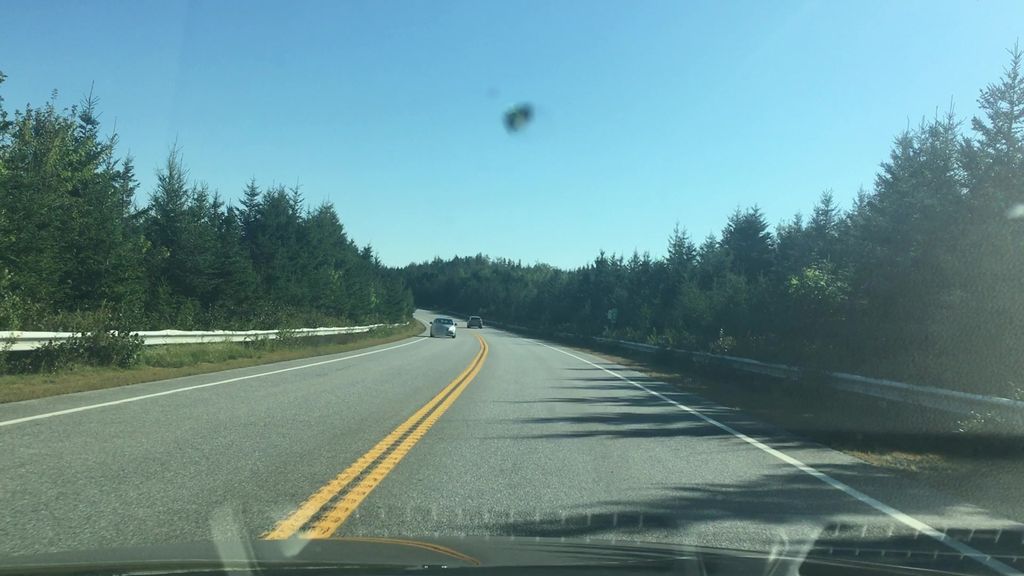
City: halifax